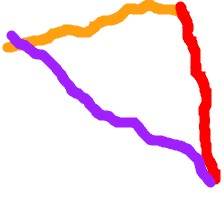
Shape: triangle